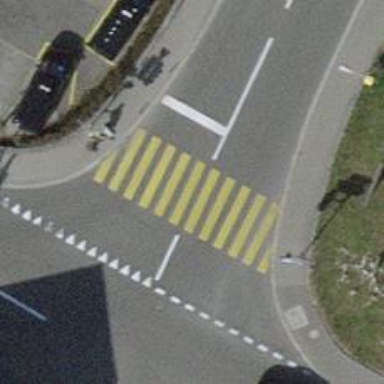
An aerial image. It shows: Marked crossing with traffic signals.